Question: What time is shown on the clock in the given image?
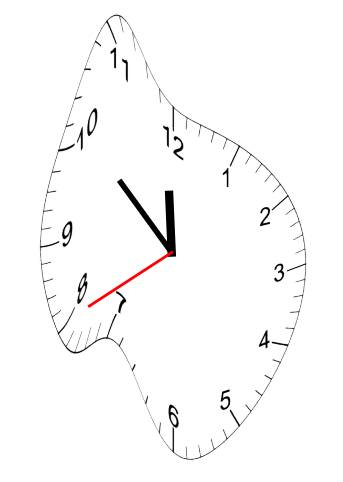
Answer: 11:51:40